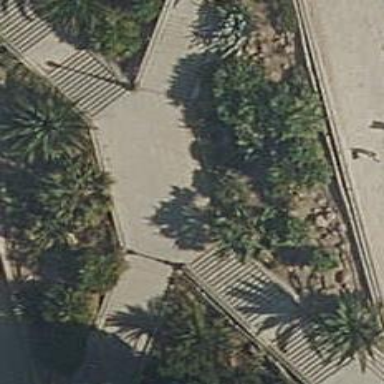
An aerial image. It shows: Set of steps made of paving stones.